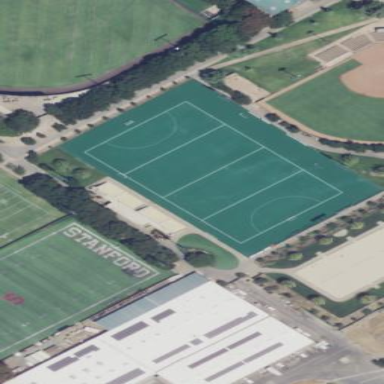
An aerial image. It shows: Field hockey pitch with artificial turf surface designated as leisure land.